Question: I'm working on an image processing project in <URL>, now I have a 3D matrix, like a stack.

After processing each block, I want to recompose the image again. The problem is that the number of rows and columns is dynamic, so I can't use (or don't know how to use it here) the 'cat' command or the '[firstsubmatrix secondsubmatrix]' syntax.
By the way, I do the division like this:
'''
numRows = 3
numCols = 3
blockHeight = originalHeight / numRows;
blockWidth = originalWidth / numCols;
blocks = uint8(zeros(numCols * numRows, blockHeight, blockWidth));
'''
So for each block, I fill its content using
'''
y0 = (row - 1) * rowHeight + 1;
y1 = row * rowHeight;
x0 = (col - 1) * rowWidth + 1;
x1 = col * rowWidth;
blocks(numBlock, :, :) = originalImage(y0:y1, x0:x1);
'''
Is there a better way of doing it, and way of having the blocks joined?
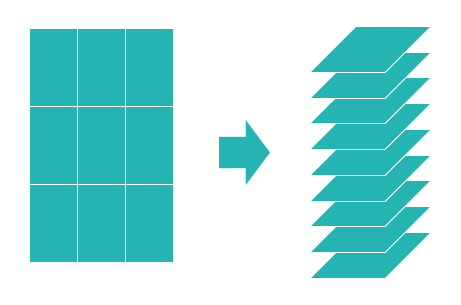
Answer: If I am understanding your question correctly, then this is how I would do it:
Assume we have some data matrix with dimensions m by n
'''
[m n] = size(data);
rows_wanted = 10;
cols_wanted = 10;
submatrix_rows = rows_wanted*ones(1,m/rows_wanted);
submatrix_cols = cols_wanted*ones(1,n/cols_wanted);
data_cells = mat2cell(data,submatrix_rows,submatrix_cols);
for k1 = 1:submatrix_rows;
for k2 = 1:submatrix_cols;
proc_data_cells{k1,k2} = function_for_matrics(data_cells{k,l});
end
end
proc_data_mtx = cell2mat(proc_data_cells);
'''
convert your data into a cell, where each element of the cell is a submatrix, then go through each element, preform your function, and output it to a new cell. Use cell2mat to output a fully concatenated processed matrix.
If you have access to the Image Processing Toolbox, I would also check out the 'blkproc' function.